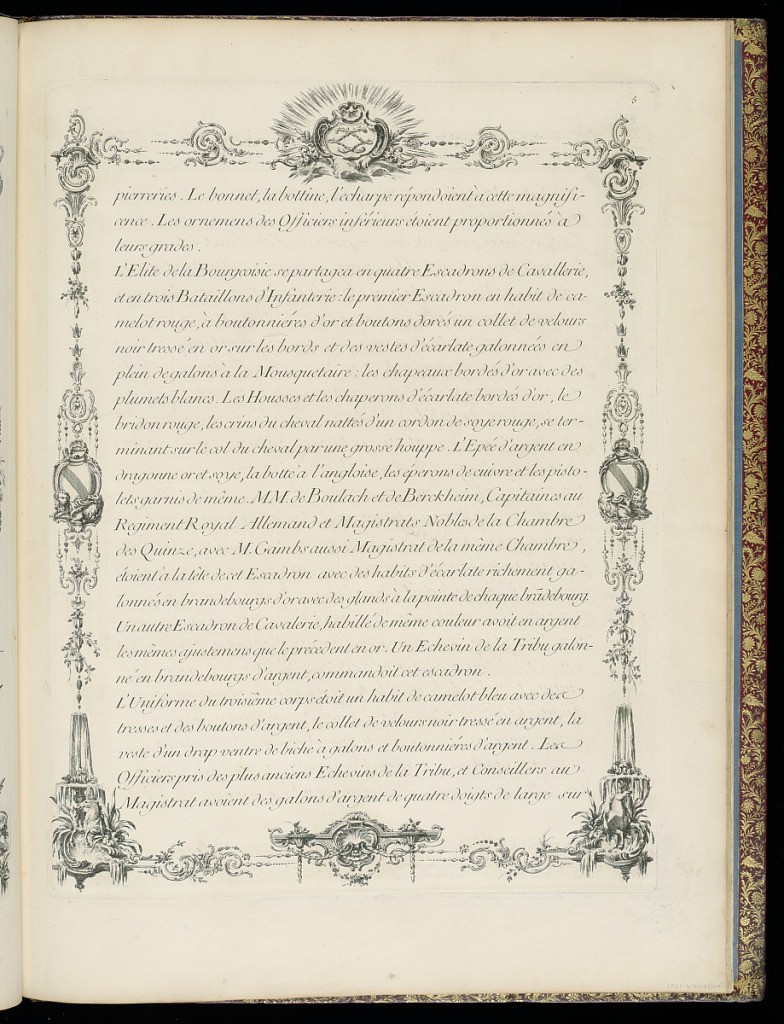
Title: DESCRIPTION DES FÊTES DONNÉES PAR LA VILLE DE STRASBOURG Pour la Convalescence du Roi : à l’arrivée et pendant le séjour de Sa Majesté en cette Ville
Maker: Johann Martin Weis, French, 1711 - 1751
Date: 1745
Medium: Etching and engraving on paper
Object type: Print
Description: Fifth page (recto) of the engraved text describing the festivities, within a rocaille border, topped with a cartouche with the royal interlaced L's, and the city of Strasbourg's coat of arms on each side. Sixth page (verso) of the engraved text describing the festivities, within a rocaille border topped with three fleurs-de-lys in a cartouche and the city of Strasbourg's coat of arms on the bottom.